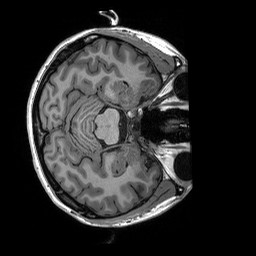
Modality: T1w
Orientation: axial
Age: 24
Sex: female
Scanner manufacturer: siemens
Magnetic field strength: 3 T
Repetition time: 2.53 s
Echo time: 0.00227 s